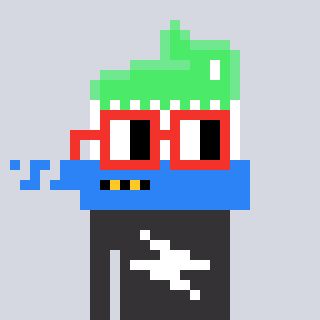
a pixel art character with square red glasses, a toothbrush-shaped head and a grayscale-colored body on a cool background